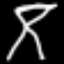
Label: hourglass